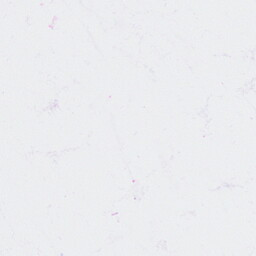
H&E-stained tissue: Cervix